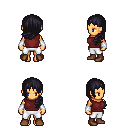
a pixel art fantasy rpg character, female body template, human, tanned skin, maroon sleeveless shirt, white pants, raven left-swept hairstyle, white cloth bracers, brown shoes, four views (front, back, left, right), 2x2 character sprite sheet, small pixel art, hard edges, no anti-aliasing